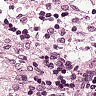
Metastatic tissue present: no